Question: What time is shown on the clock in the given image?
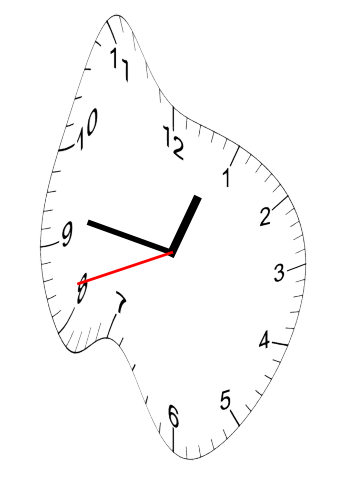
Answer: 12:46:42